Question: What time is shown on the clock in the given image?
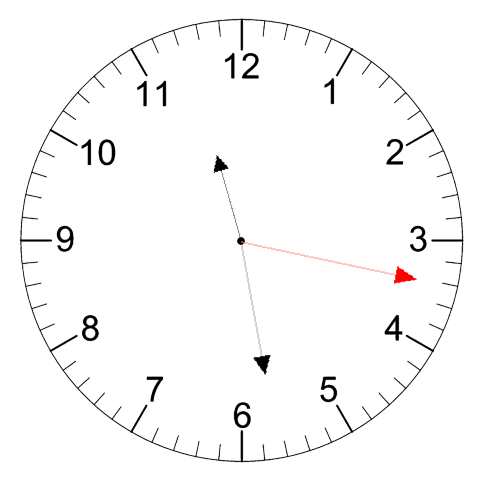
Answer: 11:28:17